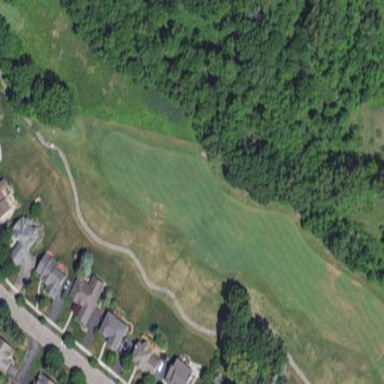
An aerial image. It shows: Area with grass used as rough in golf course.